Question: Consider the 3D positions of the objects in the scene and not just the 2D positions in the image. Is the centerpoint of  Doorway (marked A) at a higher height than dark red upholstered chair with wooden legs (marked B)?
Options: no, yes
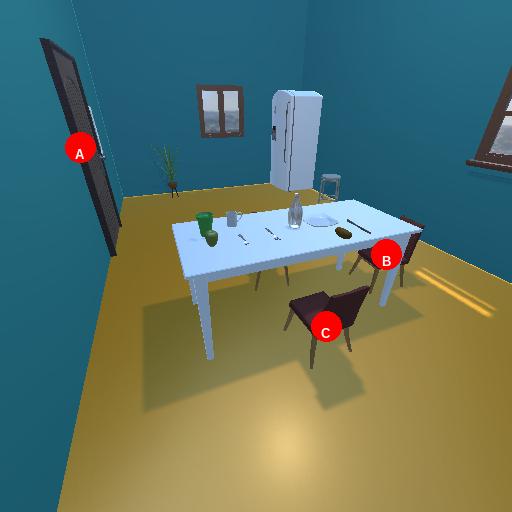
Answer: no